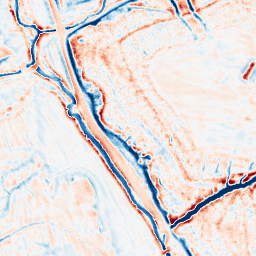
Category: edge_preserving
Decomposition family: bilateral
Decomposition parameters: d: 15
sigma_color: 150
sigma_space: 100
Upsampling method: sinc_hamming
Upsampling parameters: scale: 2
kernel_size: 16
Upsampling scale: 2